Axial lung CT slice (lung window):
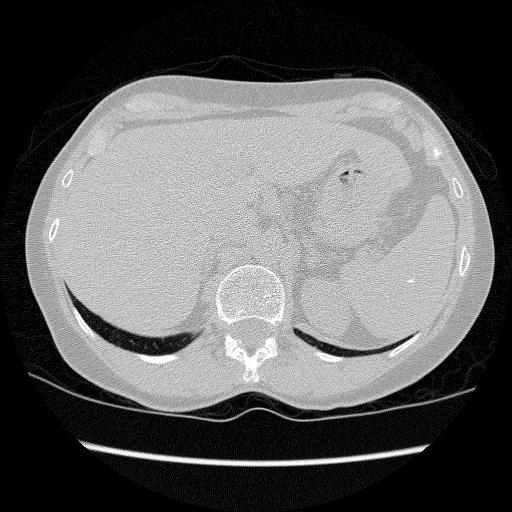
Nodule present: no